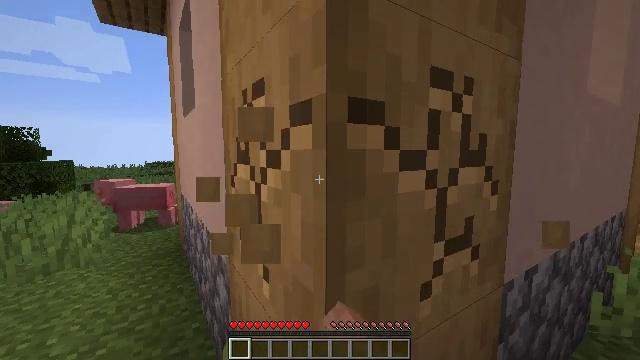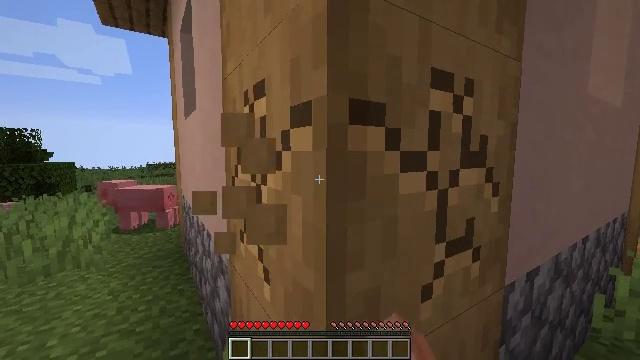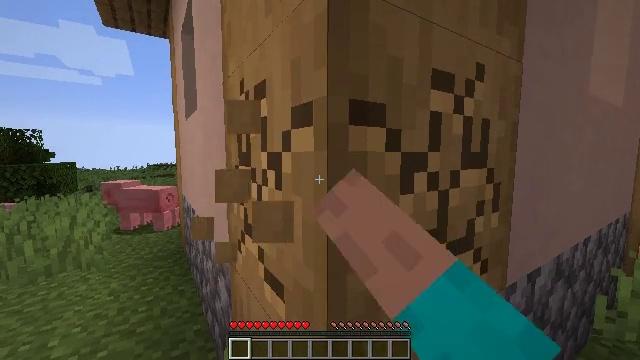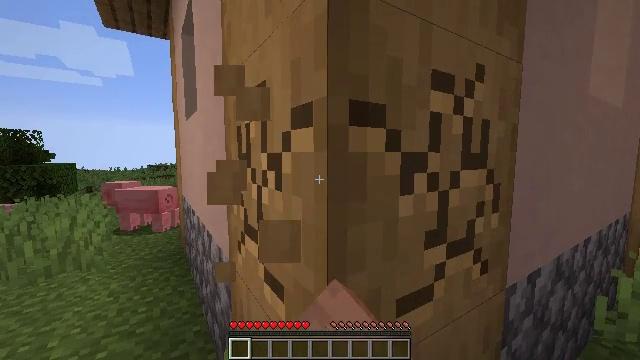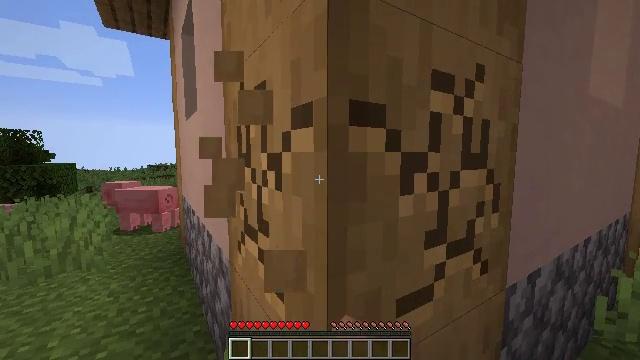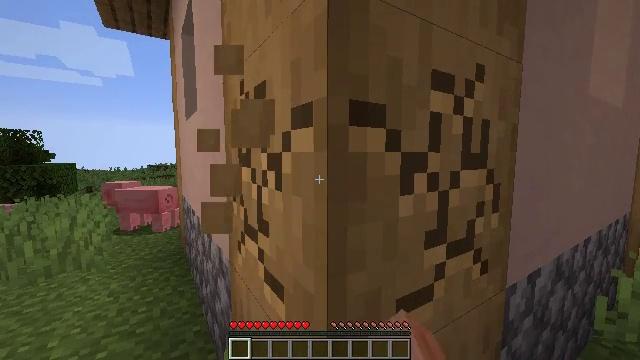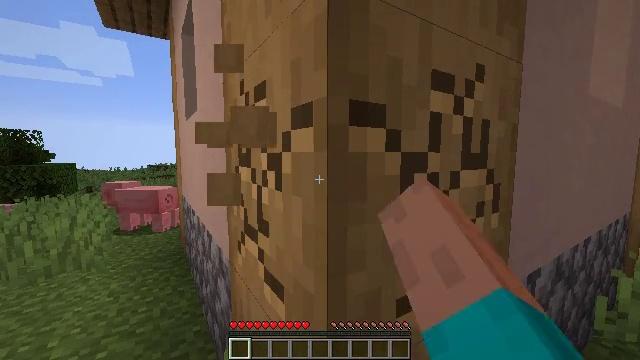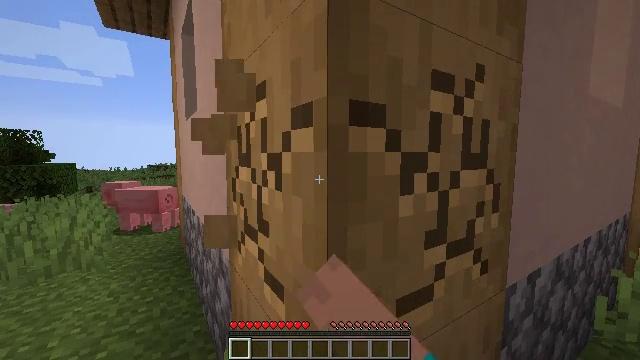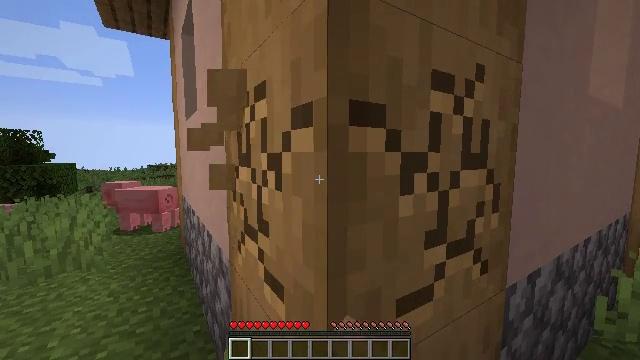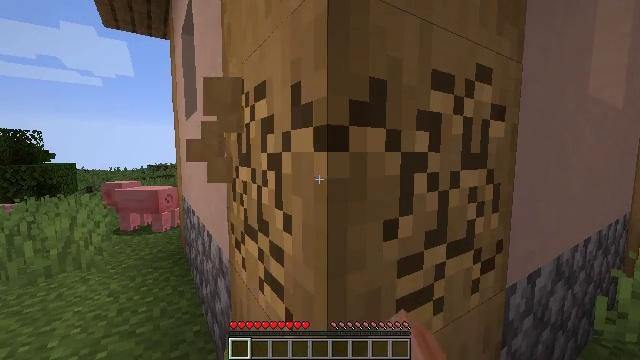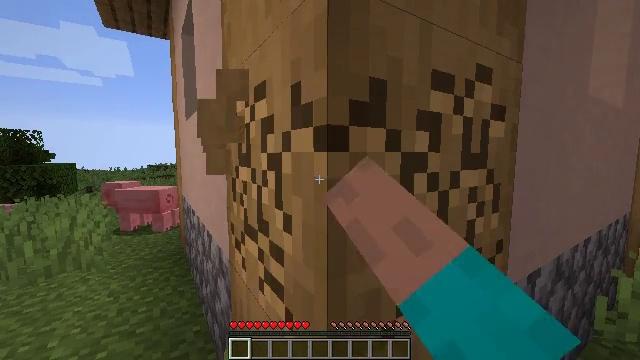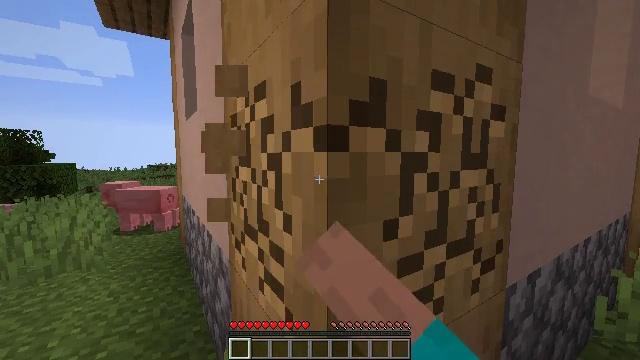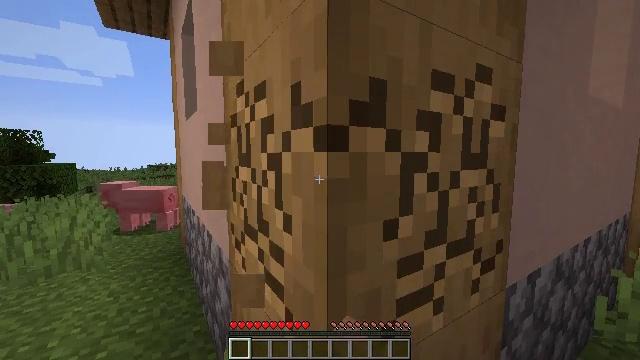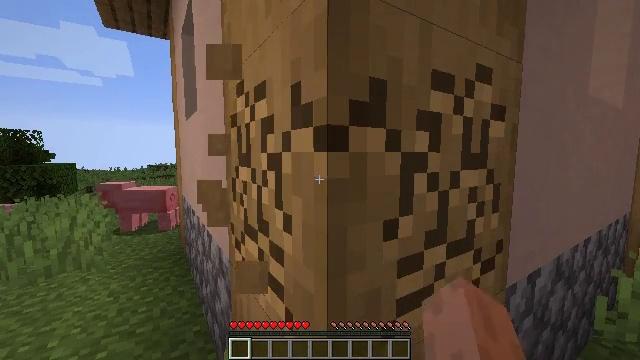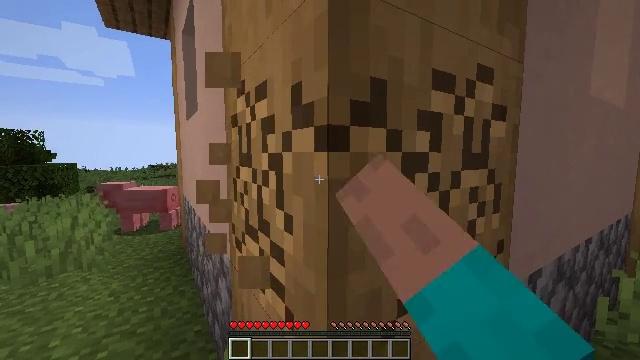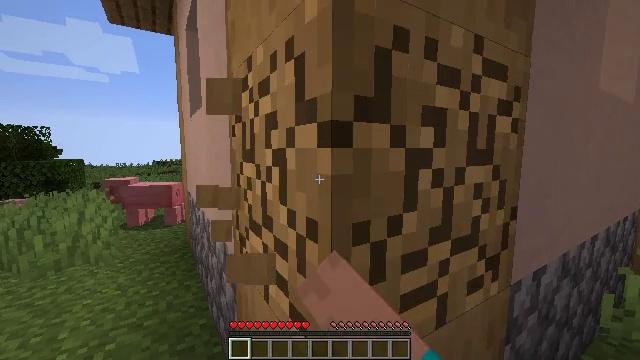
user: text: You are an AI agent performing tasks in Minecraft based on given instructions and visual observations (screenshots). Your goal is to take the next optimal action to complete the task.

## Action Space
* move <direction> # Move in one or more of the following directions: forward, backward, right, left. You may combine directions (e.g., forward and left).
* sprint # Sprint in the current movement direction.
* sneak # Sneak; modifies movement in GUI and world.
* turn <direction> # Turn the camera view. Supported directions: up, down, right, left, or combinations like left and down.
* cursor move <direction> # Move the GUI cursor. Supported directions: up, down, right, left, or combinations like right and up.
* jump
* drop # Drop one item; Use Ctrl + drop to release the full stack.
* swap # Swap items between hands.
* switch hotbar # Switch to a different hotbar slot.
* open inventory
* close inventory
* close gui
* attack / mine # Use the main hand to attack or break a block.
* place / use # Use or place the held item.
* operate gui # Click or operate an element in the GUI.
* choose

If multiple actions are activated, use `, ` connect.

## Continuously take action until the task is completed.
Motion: motion action
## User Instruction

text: Retrieve the stripped oak log.
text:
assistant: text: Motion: attack / mine
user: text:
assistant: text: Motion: attack / mine
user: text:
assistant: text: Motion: attack / mine
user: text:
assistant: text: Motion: attack / mine
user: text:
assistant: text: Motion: attack / mine
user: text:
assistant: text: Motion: attack / mine
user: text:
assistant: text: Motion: attack / mine
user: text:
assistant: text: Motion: attack / mine
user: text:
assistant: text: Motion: attack / mine
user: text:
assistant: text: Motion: attack / mine
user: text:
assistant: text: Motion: attack / mine
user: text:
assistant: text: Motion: attack / mine
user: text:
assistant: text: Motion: attack / mine
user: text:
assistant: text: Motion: attack / mine
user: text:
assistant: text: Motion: attack / mine
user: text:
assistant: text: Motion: attack / mine
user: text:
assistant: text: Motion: attack / mine
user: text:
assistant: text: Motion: attack / mine
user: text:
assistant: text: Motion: attack / mine
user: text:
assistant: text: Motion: attack / mine
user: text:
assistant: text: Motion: attack / mine
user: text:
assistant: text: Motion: attack / mine
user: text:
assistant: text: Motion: attack / mine
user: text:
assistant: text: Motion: attack / mine
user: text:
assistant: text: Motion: attack / mine
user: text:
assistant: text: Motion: attack / mine
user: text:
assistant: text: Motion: turn down, attack / mine
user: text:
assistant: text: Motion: turn down, attack / mine
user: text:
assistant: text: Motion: turn down, attack / mine
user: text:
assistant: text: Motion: turn down, attack / mine